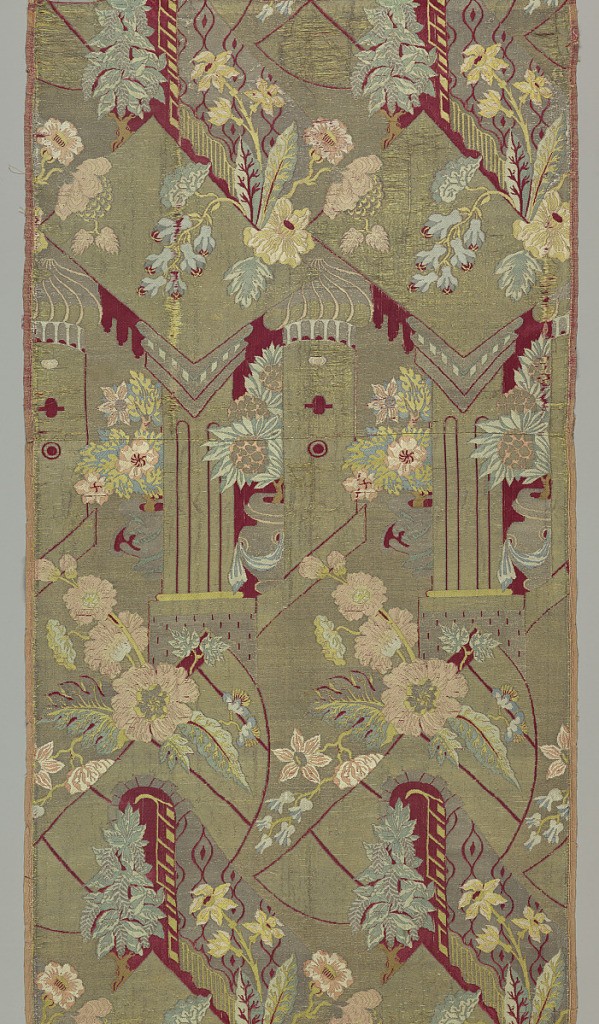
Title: Fragment
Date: late 17th–early 18th century
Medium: silk, metal wrapped around silk core Technique: compound twill weave with discontinuous supplementary weft patterning (brocaded)
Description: Fragment composed of two pieces of silk in the ‘Bizarre' style. Design shows a column form alternating with a flower vase with swag, and large florals in pink, blue and yellow. Pink flowers and a spiral column. Rich use of gold and silver with limited brocaded silk colors. Red-orange foundation fabric limited to linear details or small areas of background. Silver and gold tarnished.